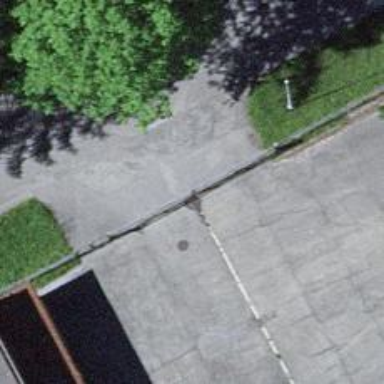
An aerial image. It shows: Gate.